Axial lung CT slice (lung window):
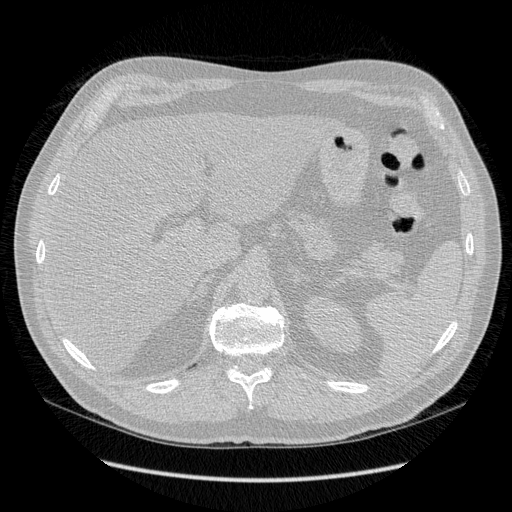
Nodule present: no